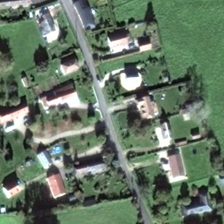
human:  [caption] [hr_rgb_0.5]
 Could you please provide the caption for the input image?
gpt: several houses with lawns stands at the edges of the road .

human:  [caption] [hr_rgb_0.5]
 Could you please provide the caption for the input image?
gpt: on the lawn is a road with houses and gardens built along .

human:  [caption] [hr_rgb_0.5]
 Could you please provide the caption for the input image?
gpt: a road separates the residential which is surrounded by some trees and meadow .

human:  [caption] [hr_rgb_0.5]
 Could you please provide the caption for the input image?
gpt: on the lawn is a road with houses and gardens built along .

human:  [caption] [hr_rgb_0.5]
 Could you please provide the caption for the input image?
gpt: some buildings and many green plants are in a medium residential area .